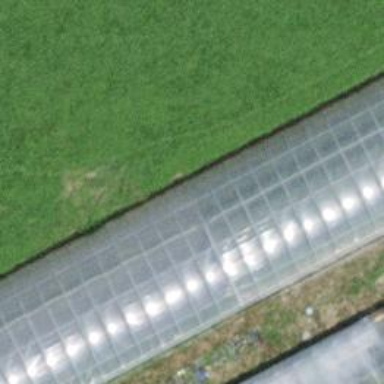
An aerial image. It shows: Greenhouse.